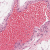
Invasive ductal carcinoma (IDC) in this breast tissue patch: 0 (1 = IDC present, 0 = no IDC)